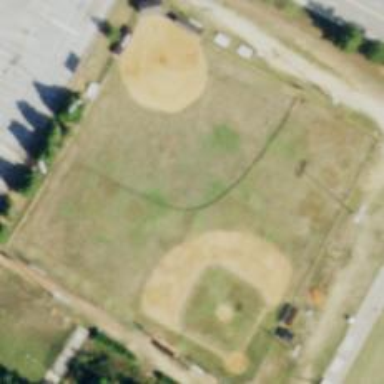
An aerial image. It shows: Baseball pitch for leisure land activities.